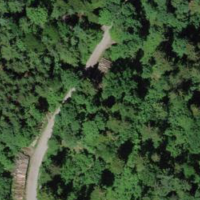
EUNIS habitat code: 41
Species observed at this site:
Carpocoris fuscispinus
Prunus padus